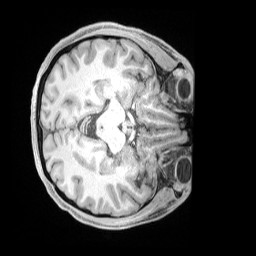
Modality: T1w
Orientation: axial
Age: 32
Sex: female
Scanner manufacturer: siemens
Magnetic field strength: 3 T
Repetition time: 2 s
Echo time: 0.00211 s